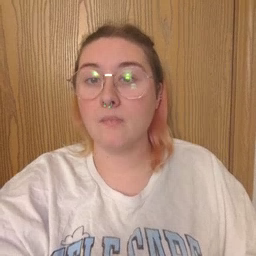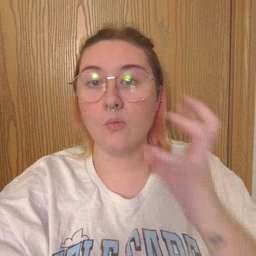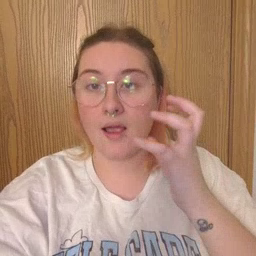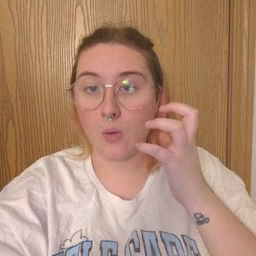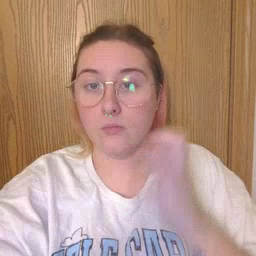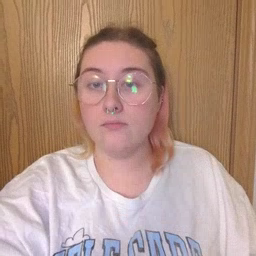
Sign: radio